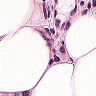
Metastatic tissue present: yes